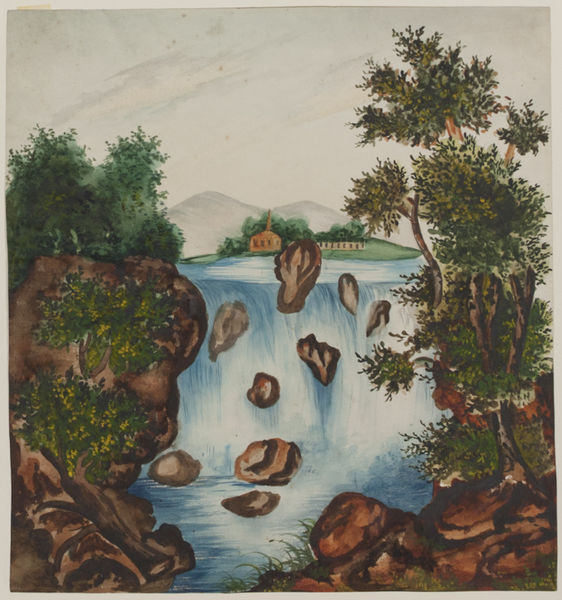
Titel: The Waterfall
Künstler: Hulda H. Conover Dayton
Standort: Amherst (Massachusetts, USA)
Institution: Mead Art Museum, Amherst College
Schlagwörter: baum, felsen, himmel, wasser, wolken, bäume, grün, see, ufer, äste, braun, hell, gebäude, gras, rot, architektur, steine, baumstamm, kirche, insel, wasserfall, turm, gischt, berge, mauer, blöau